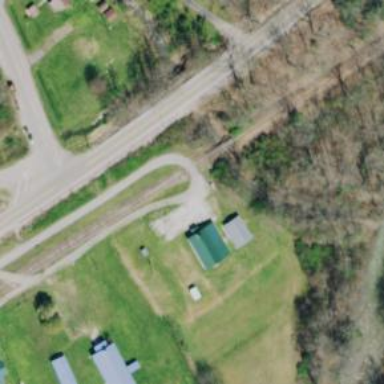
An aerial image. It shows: Level crossing along the railway.